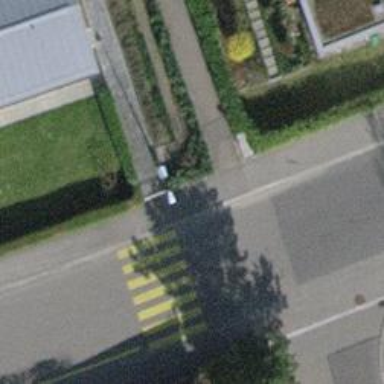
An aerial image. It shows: Sidewalk.